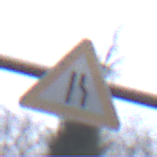
Verkehrszeichen: EinseitigVerengteFahrbahnRechts
Umgebung: Outdoor, Urban
Tageszeit: Midday
Wetter: Overcast
Licht: Natural
Jahreszeit: NotSpecified
Kontrast: LowContrast